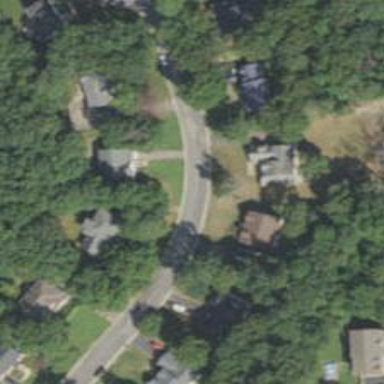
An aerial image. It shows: Driveway leading to service road.